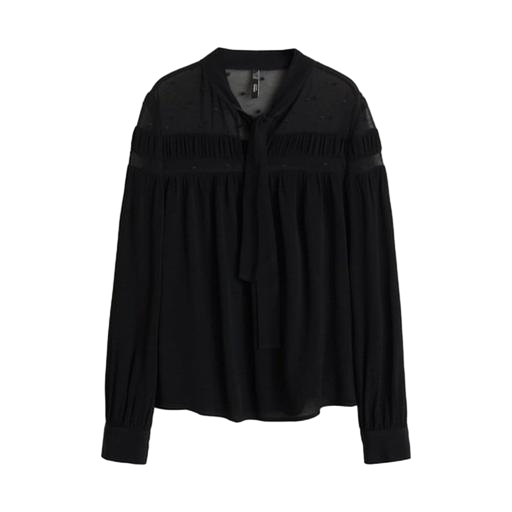
black tie-neck blouse, tie-neck blouse, black becca tie neck long sleeve shirt, white background